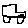
Label: car